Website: ulta-beauty
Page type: newsletter-management
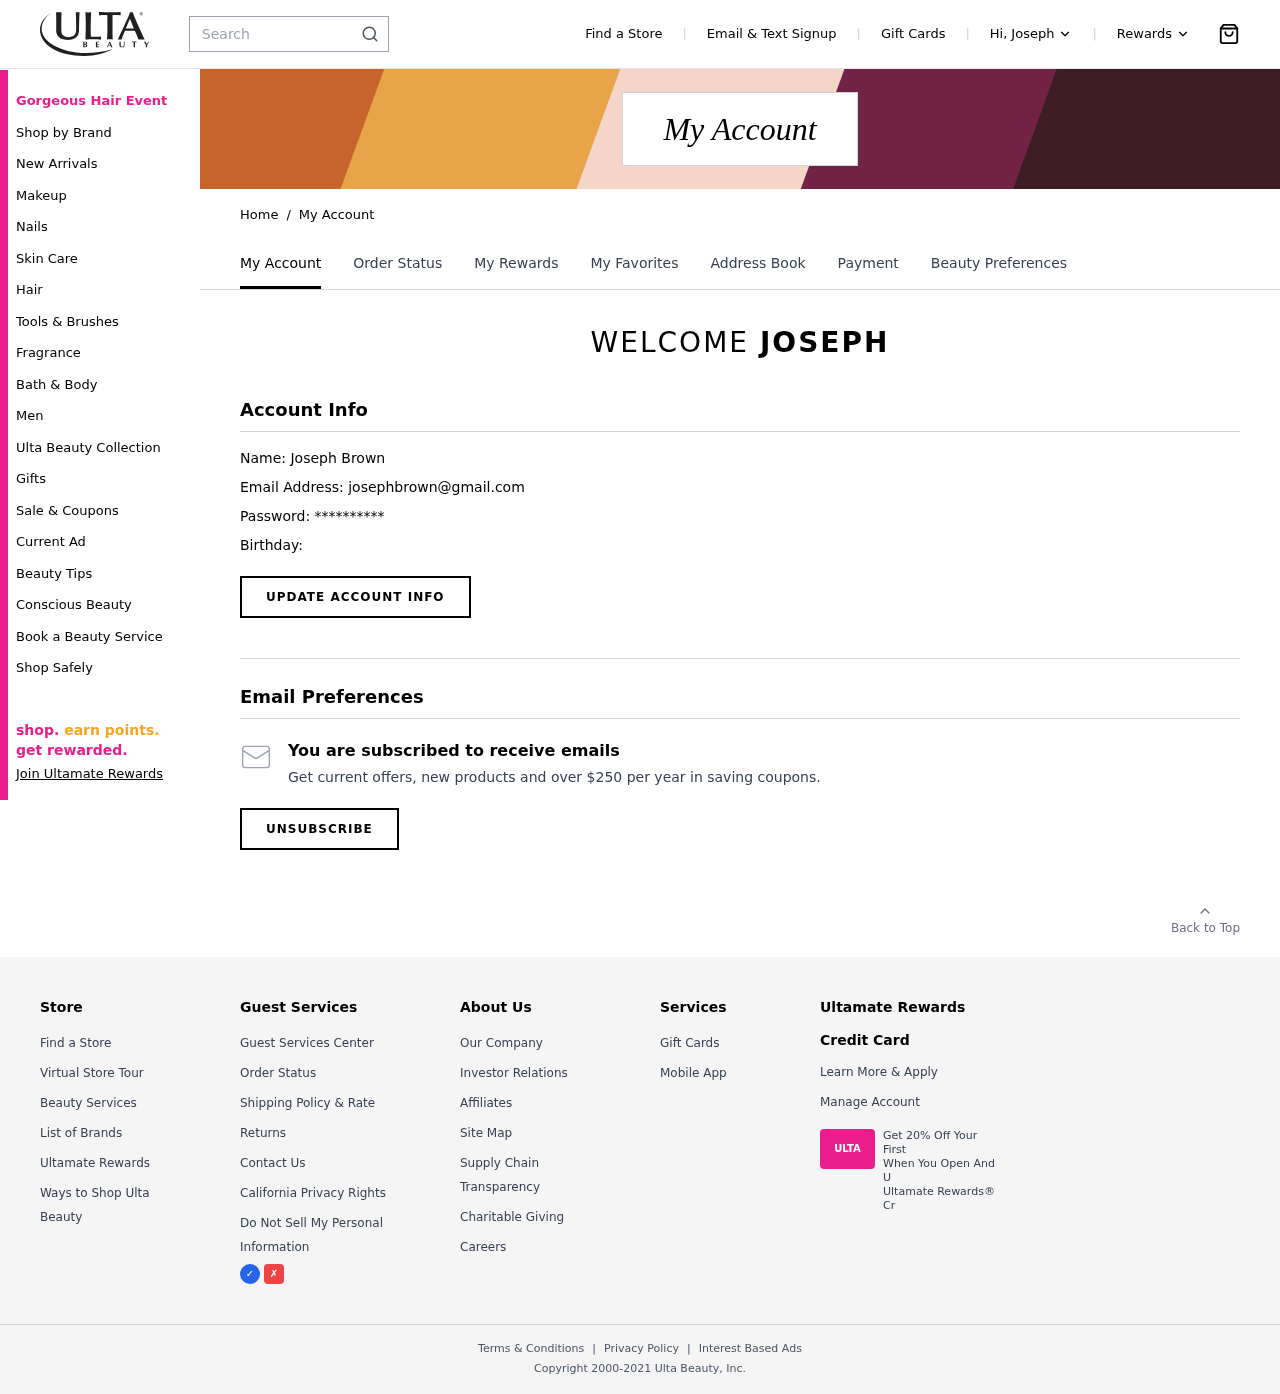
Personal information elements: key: PII_EMAIL
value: josephbrown@gmail.com
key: PII_FIRSTNAME
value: Joseph
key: PII_FIRSTNAME
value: JOSEPH
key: PII_FULLNAME
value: Joseph Brown
Search elements: key: HEADER_SEARCH
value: Search